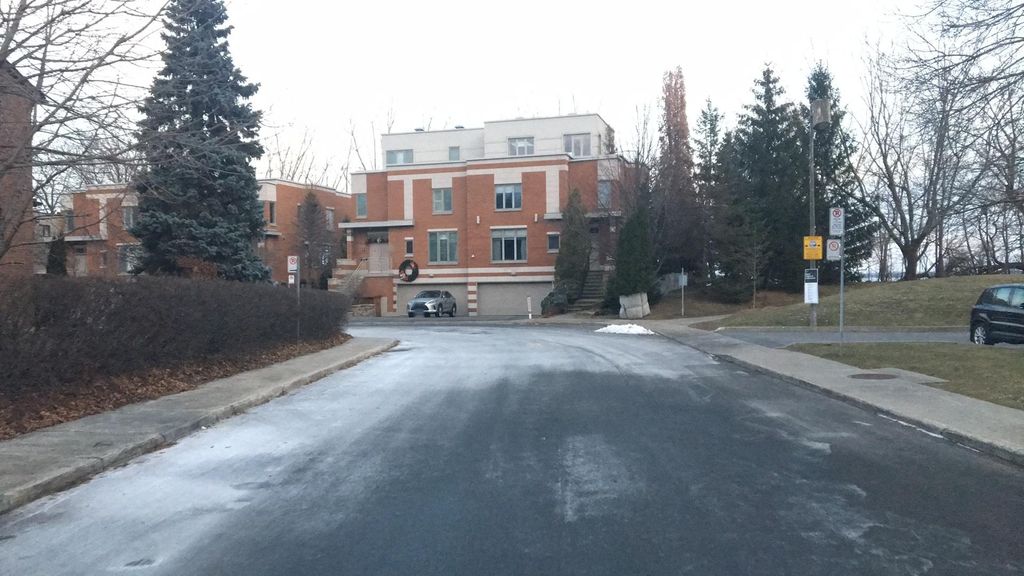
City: montreal